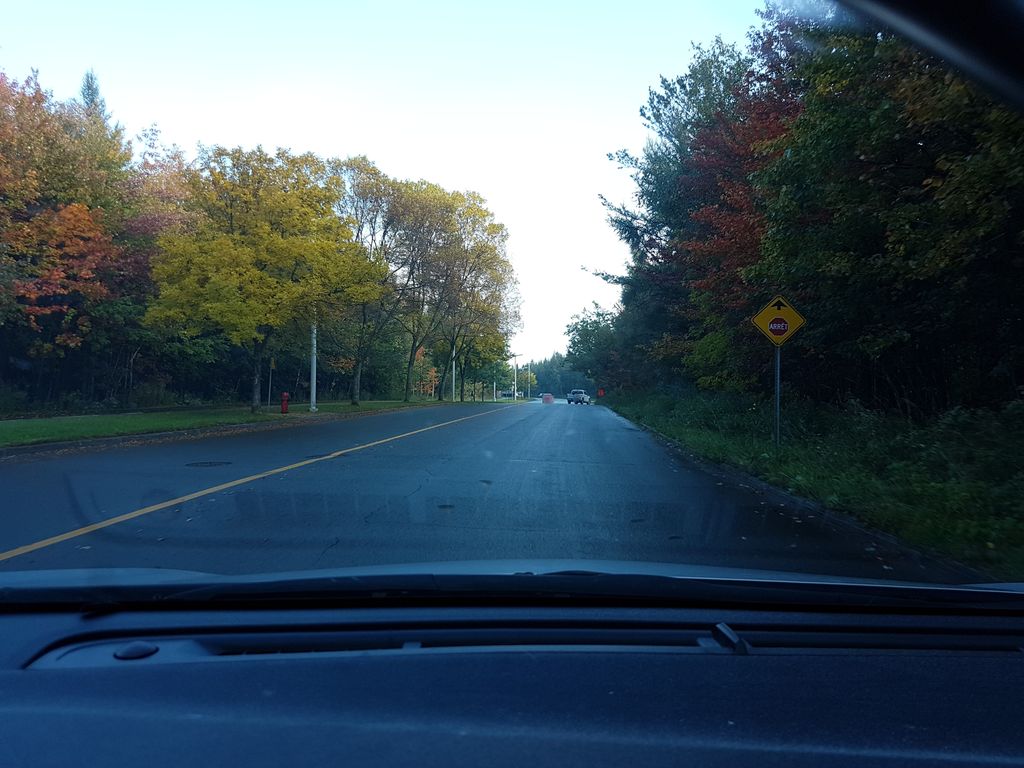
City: quebec_city